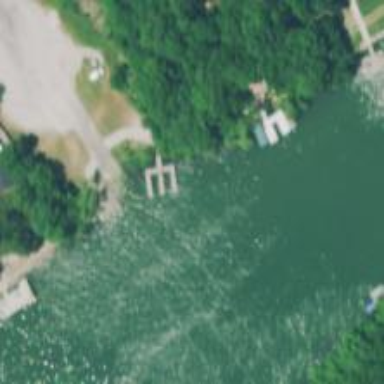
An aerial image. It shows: Dock by the waterway.